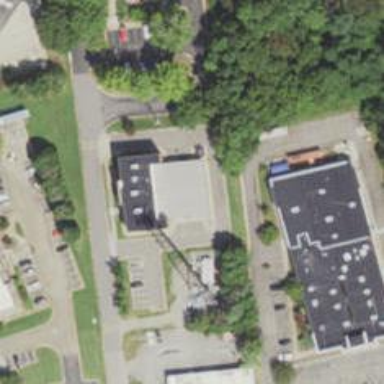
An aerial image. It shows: Ambulance station for emergencies.